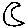
Label: moon